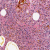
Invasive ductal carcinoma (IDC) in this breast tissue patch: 0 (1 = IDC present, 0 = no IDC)